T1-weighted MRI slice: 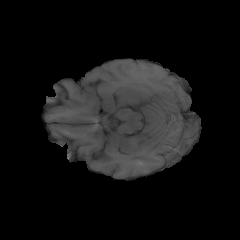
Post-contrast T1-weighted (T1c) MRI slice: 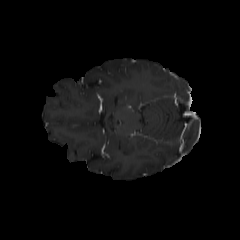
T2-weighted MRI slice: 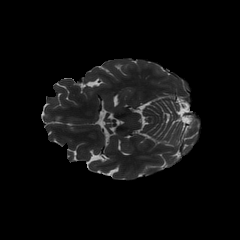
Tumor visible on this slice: no